Question: I am having trouble displaying long text on my webview.
My width of webview is set to 400dp.
I want my long text: ex. "looooooooooooooooooooooooooooooooonnnggg!!!"
to display in multiple lines so that users don't have to scroll left/right nor text gets truncated.
However, I only get following result:

How can this long text be display in multiple lines?
My expected result:
'''
Hello World
looooooooooooooooooooooooooooooooooooo
ooooooooooooooooooooonnnngg!!!
'''
Xml
'''
<?xml version="1.0" encoding="utf-8"?>
<LinearLayout xmlns:android="http://schemas.android.com/apk/res/android"
android:layout_width="fill_parent"
android:layout_height="fill_parent"
android:orientation="horizontal" >
<WebView
android:id="@+id/webview"
android:layout_width="400dp"
android:layout_height="fill_parent"
/>
</LinearLayout>
'''
Java
'''
@Override
public void onCreate(Bundle savedInstanceState) {
super.onCreate(savedInstanceState);
setContentView(R.layout.main);
WebView webview = (WebView) findViewById(R.id.webview);
webview.getSettings().setJavaScriptEnabled(true);
webview.getSettings().setLayoutAlgorithm(LayoutAlgorithm.NARROW_COLUMNS);
String html = "<html><head></head><body>Hello World<br>looooooooooooooooooooooooooooooooooooooooooooooooooooooooooooooooooonnnggg!!!</body></html>";
webview.loadDataWithBaseURL(
"http://nada", html, "text/html", "utf8", "");
}
'''
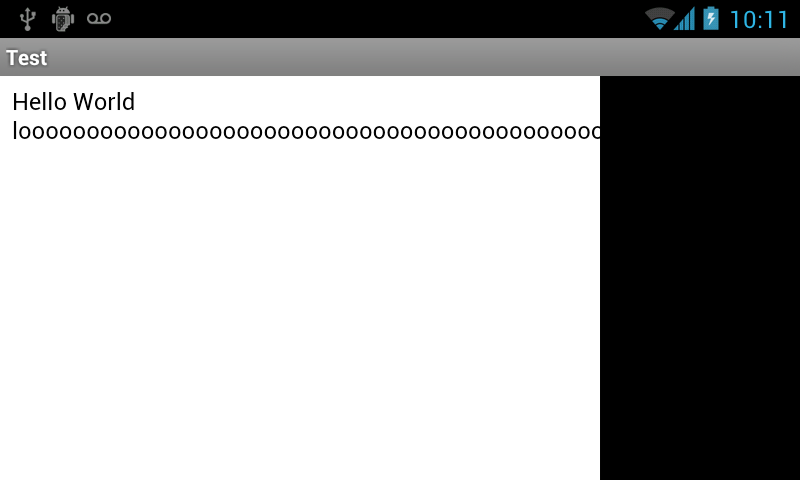
Answer: Your problem isn't specific to WebView. This is how all browsers render text without whitespace in it. If you want the text to wrap, you will either need to put whitespace in, or write some javascript to process it and wrap it that way, or, alternatively, just wrap it before you feed it to the WebView.